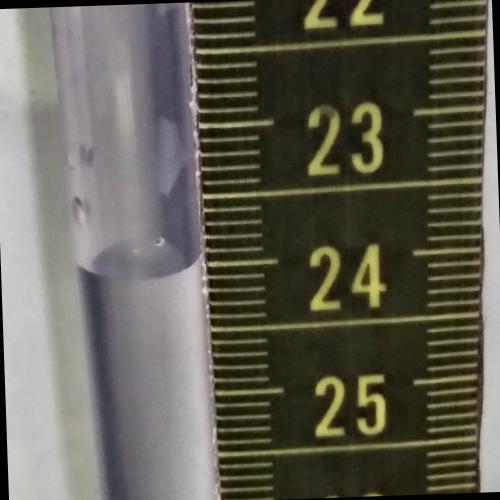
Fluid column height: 24.0 cm